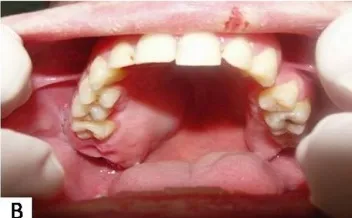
Intraoral appearance evidencing swelling in the posterior region of the right maxilla.
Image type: medical_photograph (oral_photograph)